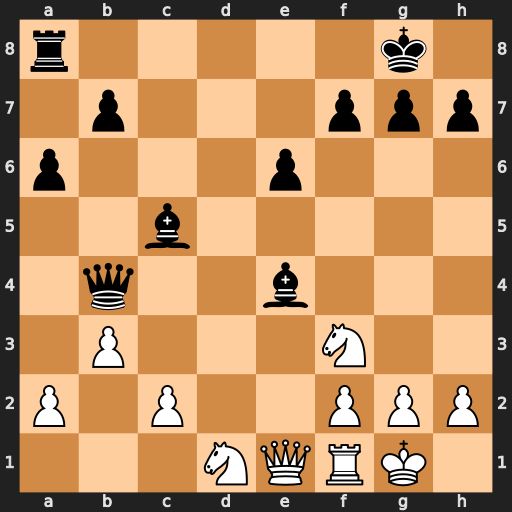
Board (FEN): r5k1/1p3ppp/p3p3/2b5/1q2b3/1P3N2/P1P2PPP/3NQRK1
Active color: w
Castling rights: -
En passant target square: -
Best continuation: c3 Qb6 Qxe4